Field crop: maize
Growth stage: 2
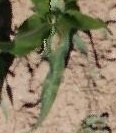
Species: maize